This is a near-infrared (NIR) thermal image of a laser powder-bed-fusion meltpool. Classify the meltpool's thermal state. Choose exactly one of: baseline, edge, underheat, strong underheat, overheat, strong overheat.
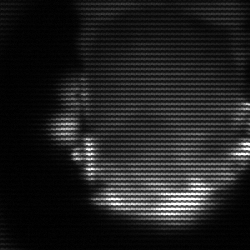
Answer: baseline